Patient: sex F, age 89
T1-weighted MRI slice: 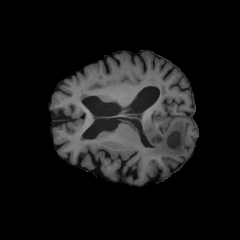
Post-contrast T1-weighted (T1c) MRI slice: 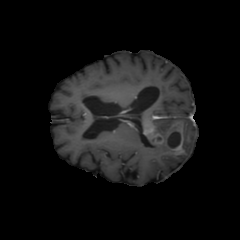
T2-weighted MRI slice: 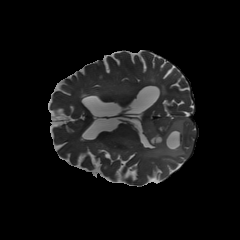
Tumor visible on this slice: yes
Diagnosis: Glioblastoma, IDH-wildtype
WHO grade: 4